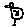
Label: bird